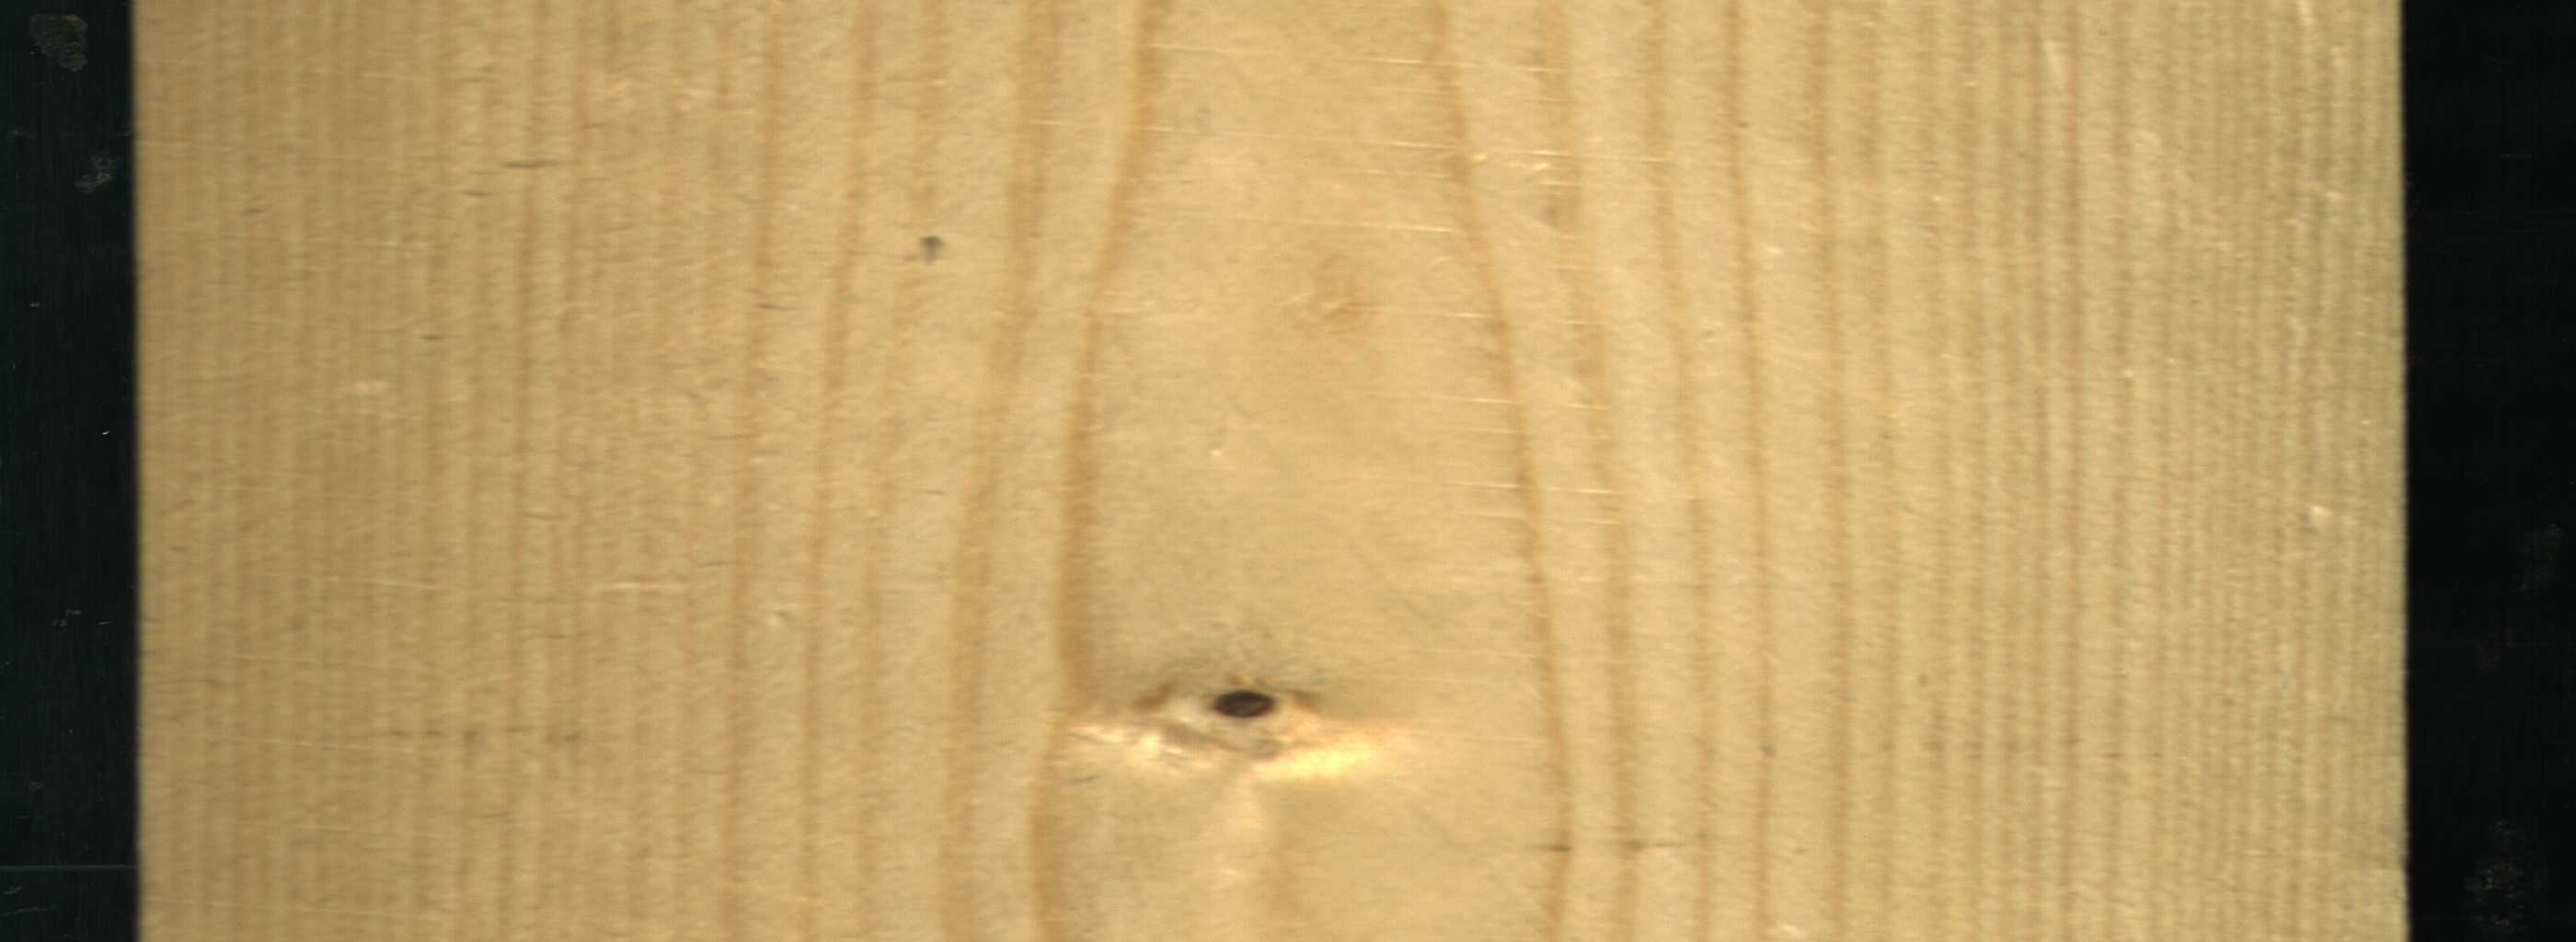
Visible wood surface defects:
Dead_Knot